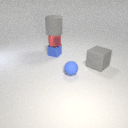
small blue metal cube below large gray rubber cylinder